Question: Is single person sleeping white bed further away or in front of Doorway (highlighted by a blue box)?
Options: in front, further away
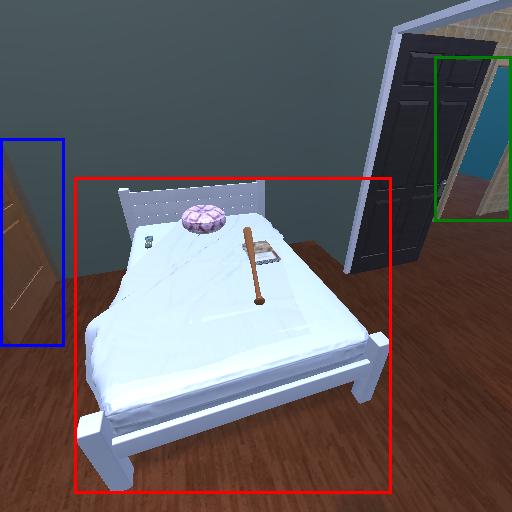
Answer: in front